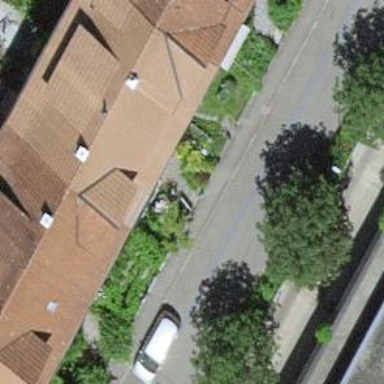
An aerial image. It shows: Gabled roofed house.